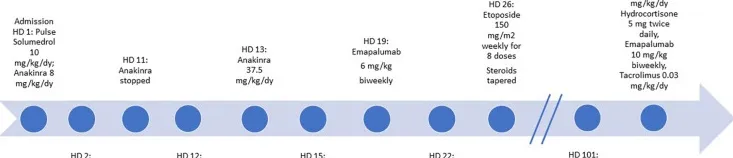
Hospital treatment timeline.
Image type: chart (chart)